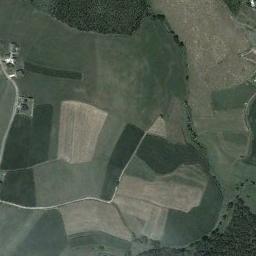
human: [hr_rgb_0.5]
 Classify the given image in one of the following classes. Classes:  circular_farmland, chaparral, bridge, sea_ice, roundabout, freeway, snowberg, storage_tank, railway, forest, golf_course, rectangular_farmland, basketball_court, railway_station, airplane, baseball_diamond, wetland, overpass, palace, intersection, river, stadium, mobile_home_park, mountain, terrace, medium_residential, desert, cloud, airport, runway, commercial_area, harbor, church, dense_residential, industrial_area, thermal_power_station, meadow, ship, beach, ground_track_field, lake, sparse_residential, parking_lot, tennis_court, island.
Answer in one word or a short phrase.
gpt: rectangular_farmland